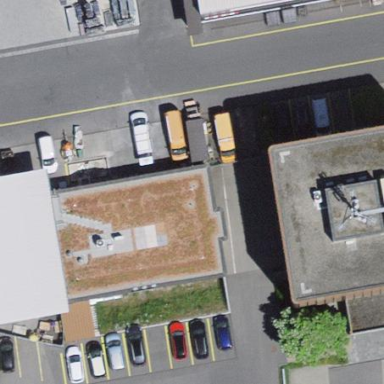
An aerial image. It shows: Industrial building.